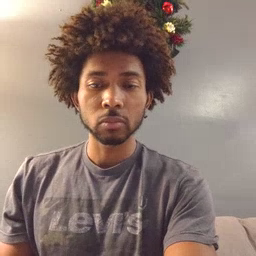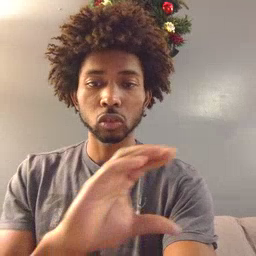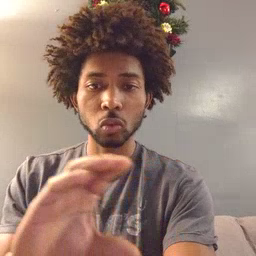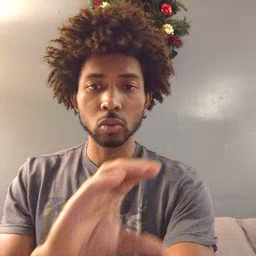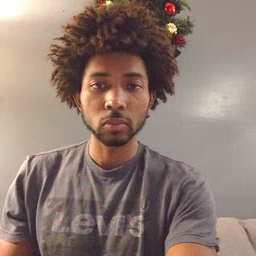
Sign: chocolate